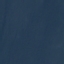
Land use / land cover: SeaLake